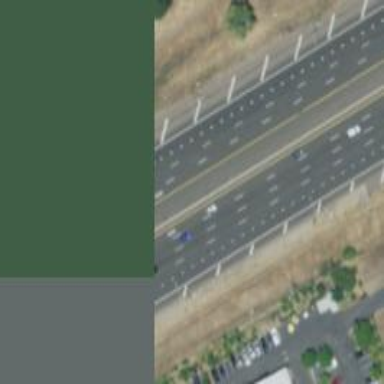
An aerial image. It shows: Motorway.